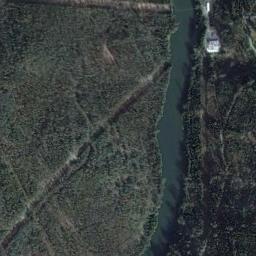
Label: river